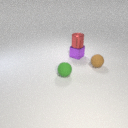
small purple metal cube to the left of small brown rubber sphere